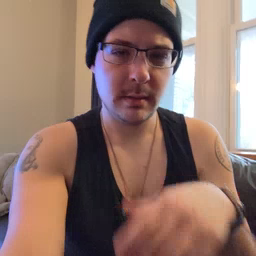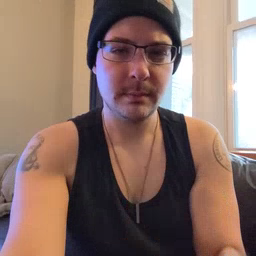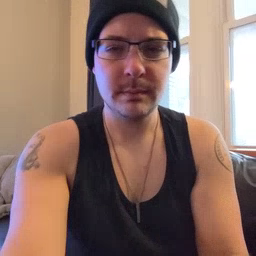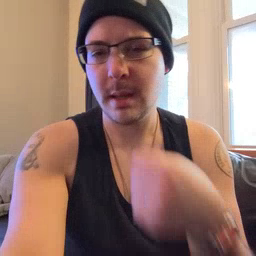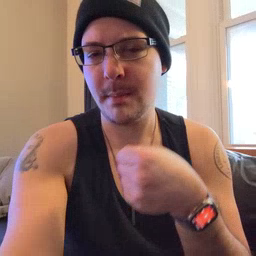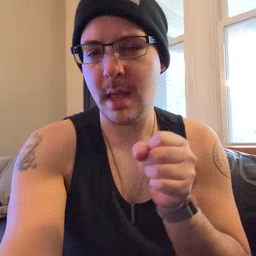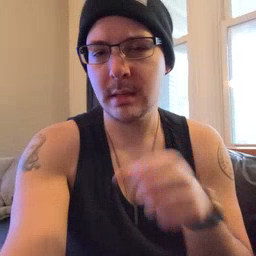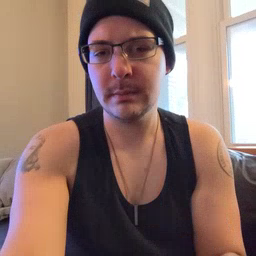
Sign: make